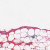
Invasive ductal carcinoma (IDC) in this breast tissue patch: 0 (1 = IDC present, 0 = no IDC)